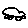
Label: car